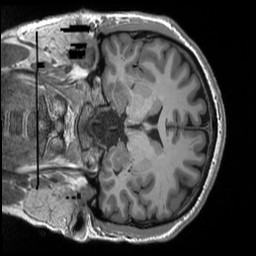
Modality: T1w
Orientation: coronal
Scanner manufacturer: siemens
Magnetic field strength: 3 T
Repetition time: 2.3 s
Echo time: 0.00298 s